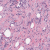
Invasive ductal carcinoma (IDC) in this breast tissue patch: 1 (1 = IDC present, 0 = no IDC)